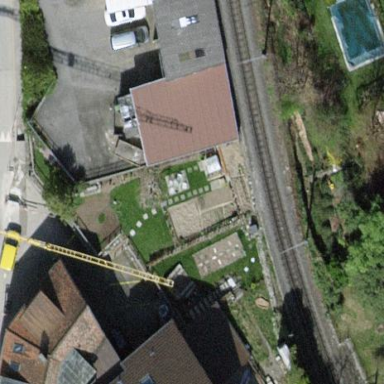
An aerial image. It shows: Shed building.